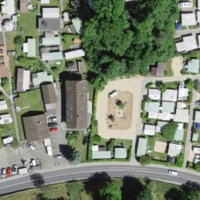
EUNIS habitat code: 53
Species observed at this site:
Chelidonium majus
Euonymus europaeus